Aerial crown-view tile of a tropical tree (Barro Colorado Island, Panama), acquired 20250915:
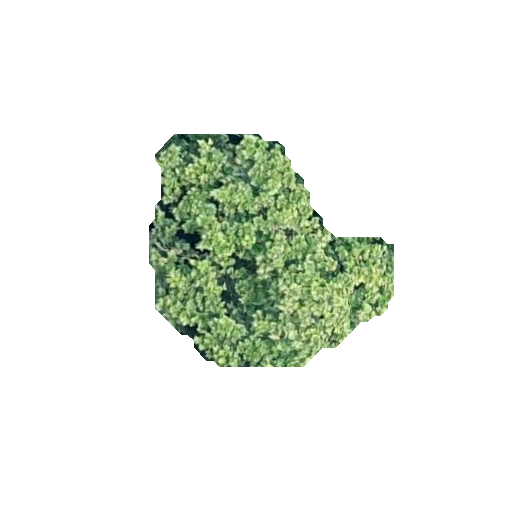
Species: Anacardium excelsum
GBIF accepted scientific name: Anacardium excelsum
Crown area: 58.198 m²